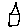
Label: house